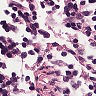
Metastatic tissue present: no